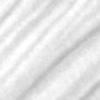
Label: change